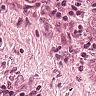
Metastatic tissue present: yes